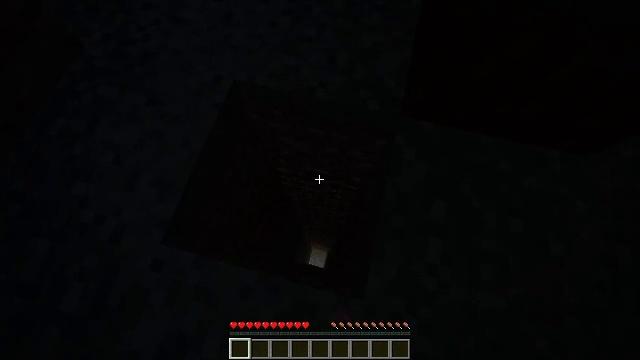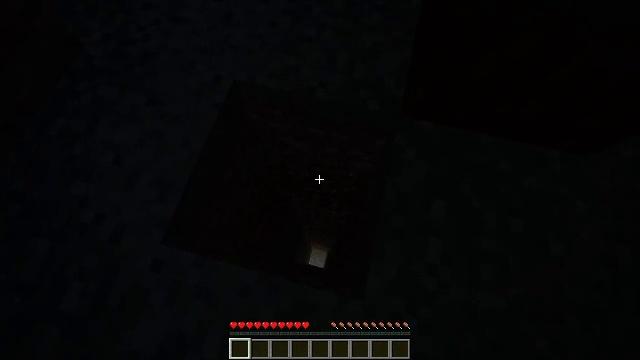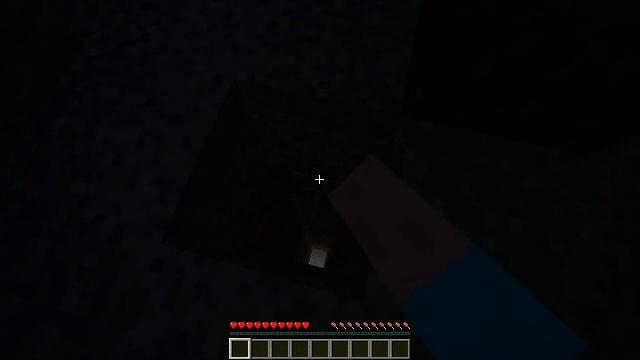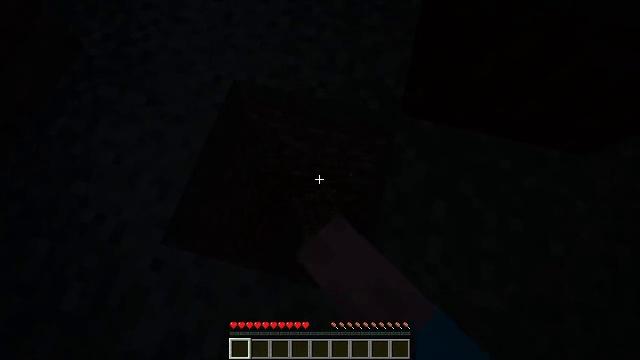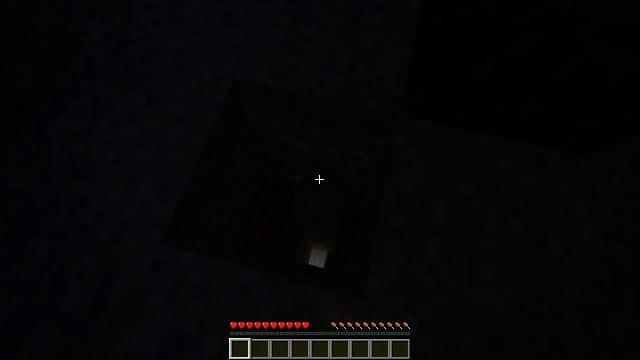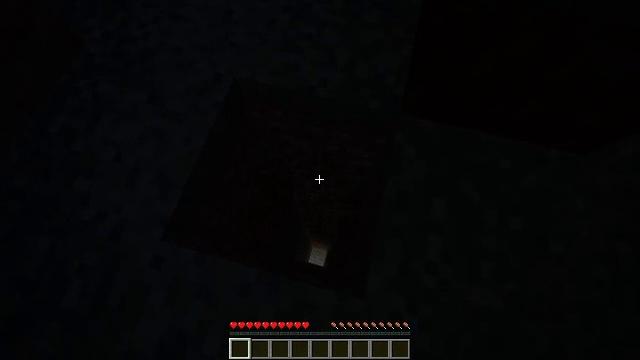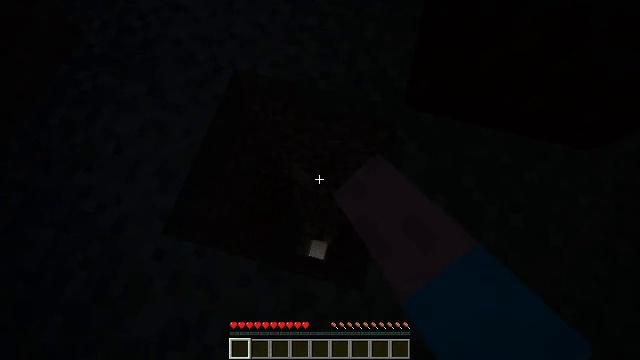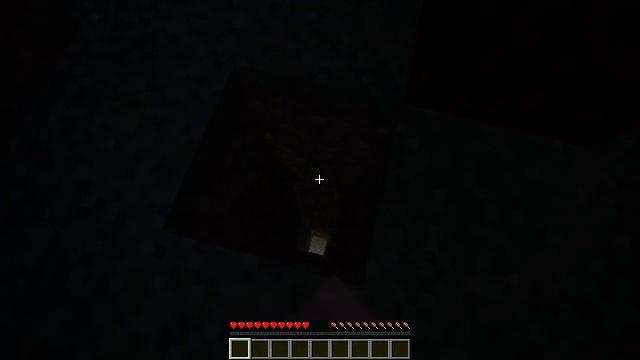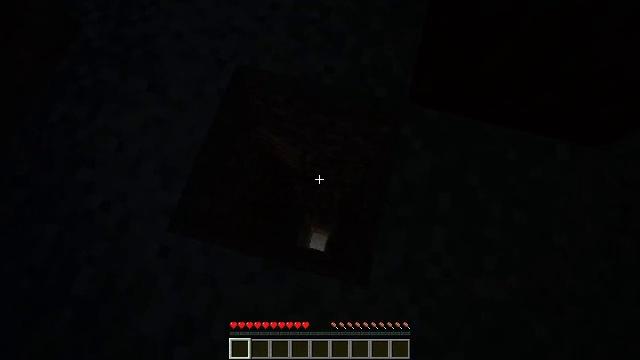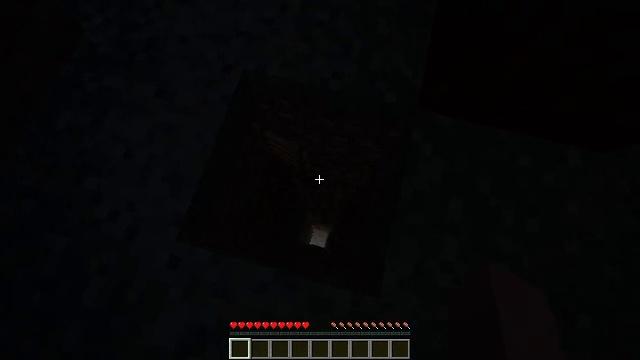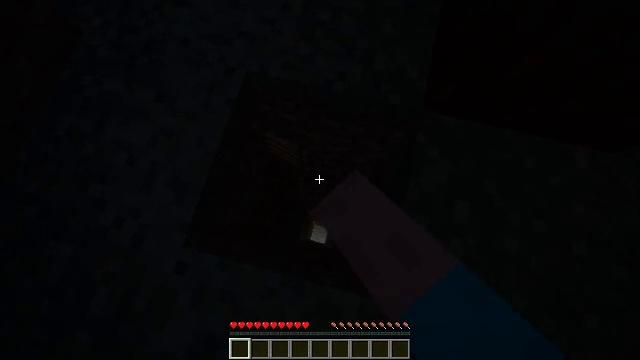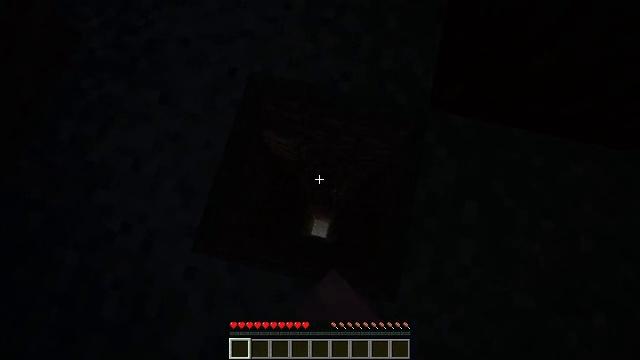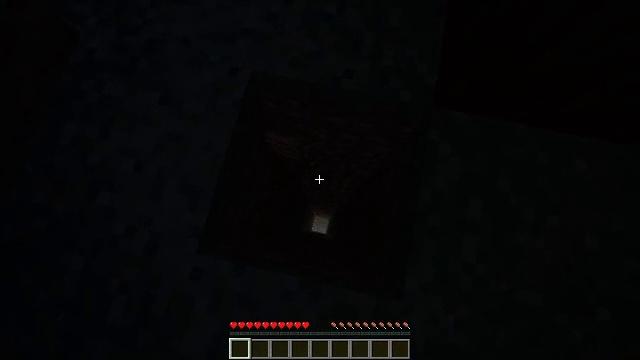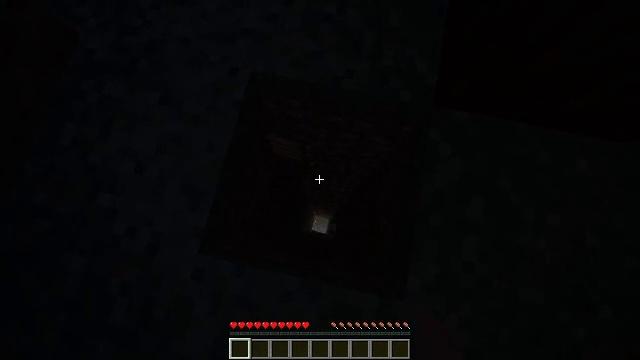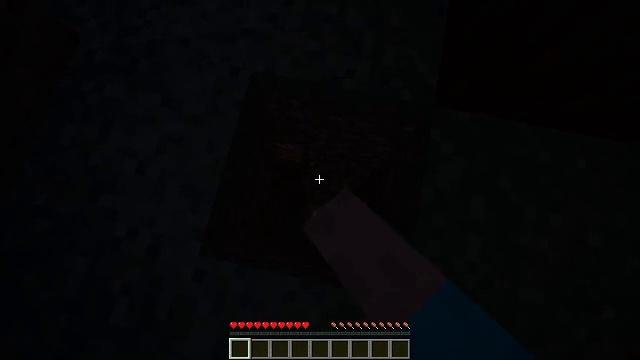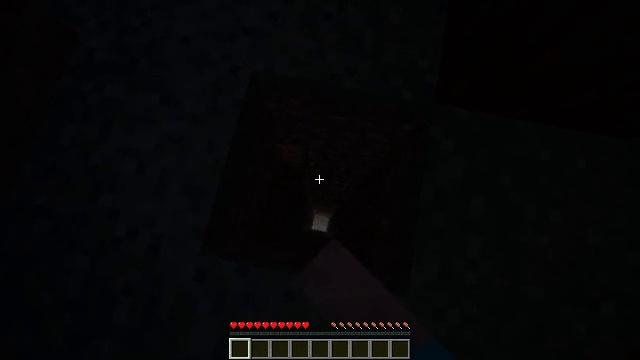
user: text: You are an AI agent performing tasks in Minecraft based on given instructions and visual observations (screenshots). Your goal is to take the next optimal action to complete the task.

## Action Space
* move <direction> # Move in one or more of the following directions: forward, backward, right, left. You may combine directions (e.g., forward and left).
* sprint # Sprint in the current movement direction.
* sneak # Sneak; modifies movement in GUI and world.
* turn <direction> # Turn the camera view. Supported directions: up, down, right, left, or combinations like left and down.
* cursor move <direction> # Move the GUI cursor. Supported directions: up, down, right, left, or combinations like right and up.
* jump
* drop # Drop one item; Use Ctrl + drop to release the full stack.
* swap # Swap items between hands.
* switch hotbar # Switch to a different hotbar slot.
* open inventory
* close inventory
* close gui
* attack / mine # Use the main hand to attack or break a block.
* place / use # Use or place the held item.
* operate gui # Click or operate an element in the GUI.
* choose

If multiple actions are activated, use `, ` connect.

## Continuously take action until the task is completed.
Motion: motion action
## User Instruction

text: Collect the ladder block.
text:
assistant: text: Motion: sneak, attack / mine
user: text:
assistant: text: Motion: sneak, attack / mine
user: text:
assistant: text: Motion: sneak, attack / mine
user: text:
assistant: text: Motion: sneak, attack / mine
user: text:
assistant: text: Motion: sneak, attack / mine
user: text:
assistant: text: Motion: sneak, turn down, attack / mine
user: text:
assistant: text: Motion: sneak, attack / mine
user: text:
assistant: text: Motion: move forward and move left, sneak, attack / mine
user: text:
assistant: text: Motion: move forward and move left, sneak, attack / mine
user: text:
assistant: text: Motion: move forward and move left, sneak, attack / mine
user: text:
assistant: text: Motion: sneak, turn down, attack / mine
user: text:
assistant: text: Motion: sneak, attack / mine
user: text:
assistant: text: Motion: sneak, attack / mine
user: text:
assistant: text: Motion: sneak, attack / mine
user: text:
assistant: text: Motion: sneak, attack / mine
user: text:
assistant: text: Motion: sneak, attack / mine
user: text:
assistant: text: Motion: sneak, attack / mine
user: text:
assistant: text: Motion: sneak, attack / mine
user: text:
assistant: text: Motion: sneak, attack / mine
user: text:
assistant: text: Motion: sneak, attack / mine
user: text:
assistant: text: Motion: sneak, attack / mine
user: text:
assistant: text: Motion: sneak, attack / mine
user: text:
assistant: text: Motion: sneak, attack / mine
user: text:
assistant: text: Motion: sneak, attack / mine
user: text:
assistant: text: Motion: sneak, attack / mine
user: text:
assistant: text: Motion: sneak, attack / mine
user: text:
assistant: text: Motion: sneak, attack / mine
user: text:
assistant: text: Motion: sneak, attack / mine
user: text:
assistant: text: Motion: sneak, attack / mine
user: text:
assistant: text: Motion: sneak, attack / mine